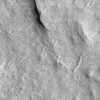
Atmospheric dust classification: not_dusty